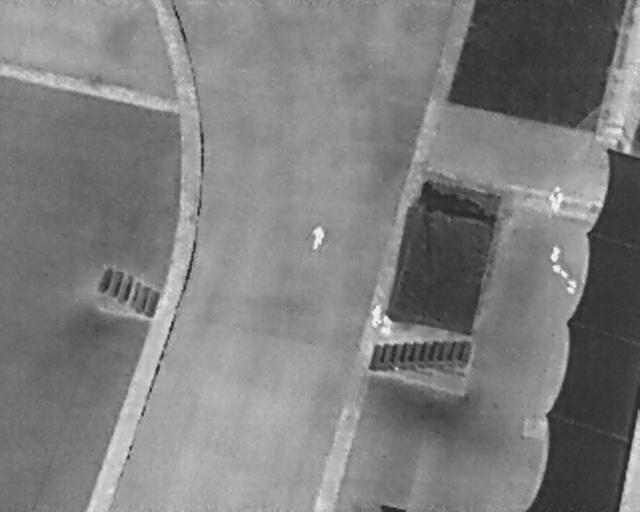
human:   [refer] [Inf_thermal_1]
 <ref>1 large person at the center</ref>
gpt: <box>[[47, 45, 51, 47, 6]]</box>

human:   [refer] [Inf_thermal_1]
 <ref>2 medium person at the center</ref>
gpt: <box>[[56, 60, 60, 62, 11], [58, 62, 62, 64, 2]]</box>